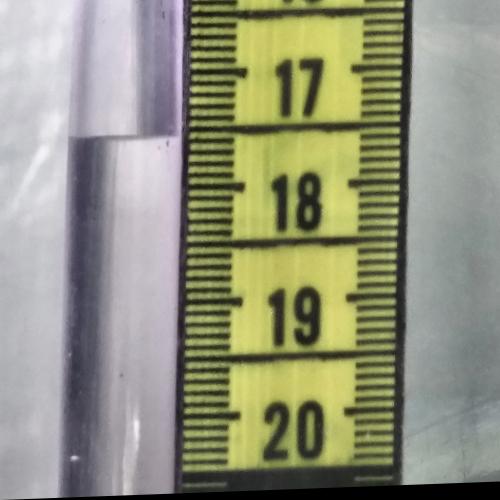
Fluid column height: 17.6 cm